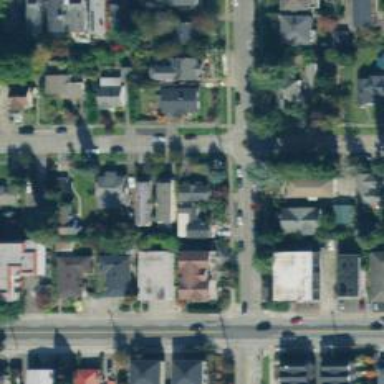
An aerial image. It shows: Residential road with separate asphalt sidewalk.